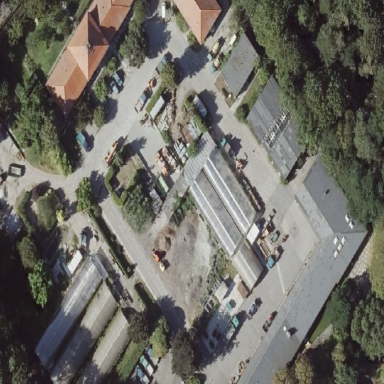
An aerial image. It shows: Commercial area enclosed by fence.